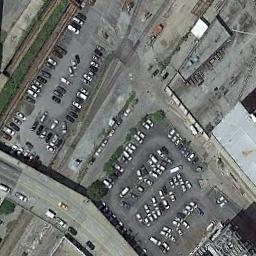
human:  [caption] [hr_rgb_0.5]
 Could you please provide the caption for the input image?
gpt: There are several trees beside the parking lot .

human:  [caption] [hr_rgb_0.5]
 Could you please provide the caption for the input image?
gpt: The parking lot has lots of parked cars and a overpass is next to the parking lot .

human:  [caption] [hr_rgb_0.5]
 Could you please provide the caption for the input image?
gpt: There are many different colors and styles of cars in the parking lot .

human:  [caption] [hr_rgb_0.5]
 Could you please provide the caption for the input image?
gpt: The parking lot is full of cars next to the building .

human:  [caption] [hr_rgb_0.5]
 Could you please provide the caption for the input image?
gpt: There are some cars on the parking lot beside an overpass .